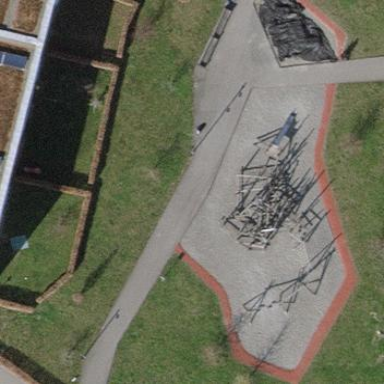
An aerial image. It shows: Playground area for leisure land.